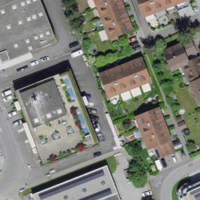
EUNIS habitat code: 55
Species observed at this site:
Dolycoris baccarum
Corvus corone
Araneus diadematus
Cyanistes caeruleus
Zoropsis spinimana
Sturnus vulgaris
Streptopelia decaocto
Passer domesticus
Fringilla coelebs
Apis mellifera
Passer montanus
Turdus merula
Erinaceus europaeus
Papilio machaon
Autographa gamma
Ischnura elegans
Carduelis carduelis
Columba palumbus
Coreus marginatus
Ficaria verna
Erithacus rubecula
Portulaca oleracea
Parus major
Veronica persica
Pica pica
Milvus milvus
Pieris rapae
Sympetrum sanguineum